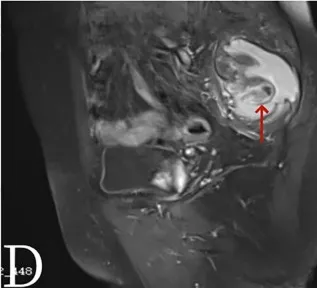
Female, 67 years old, primary sacral synovial sarcoma. (D) Sagittal: T1 arterial stage 20s.
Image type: radiology (mri)